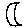
Label: moon